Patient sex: F
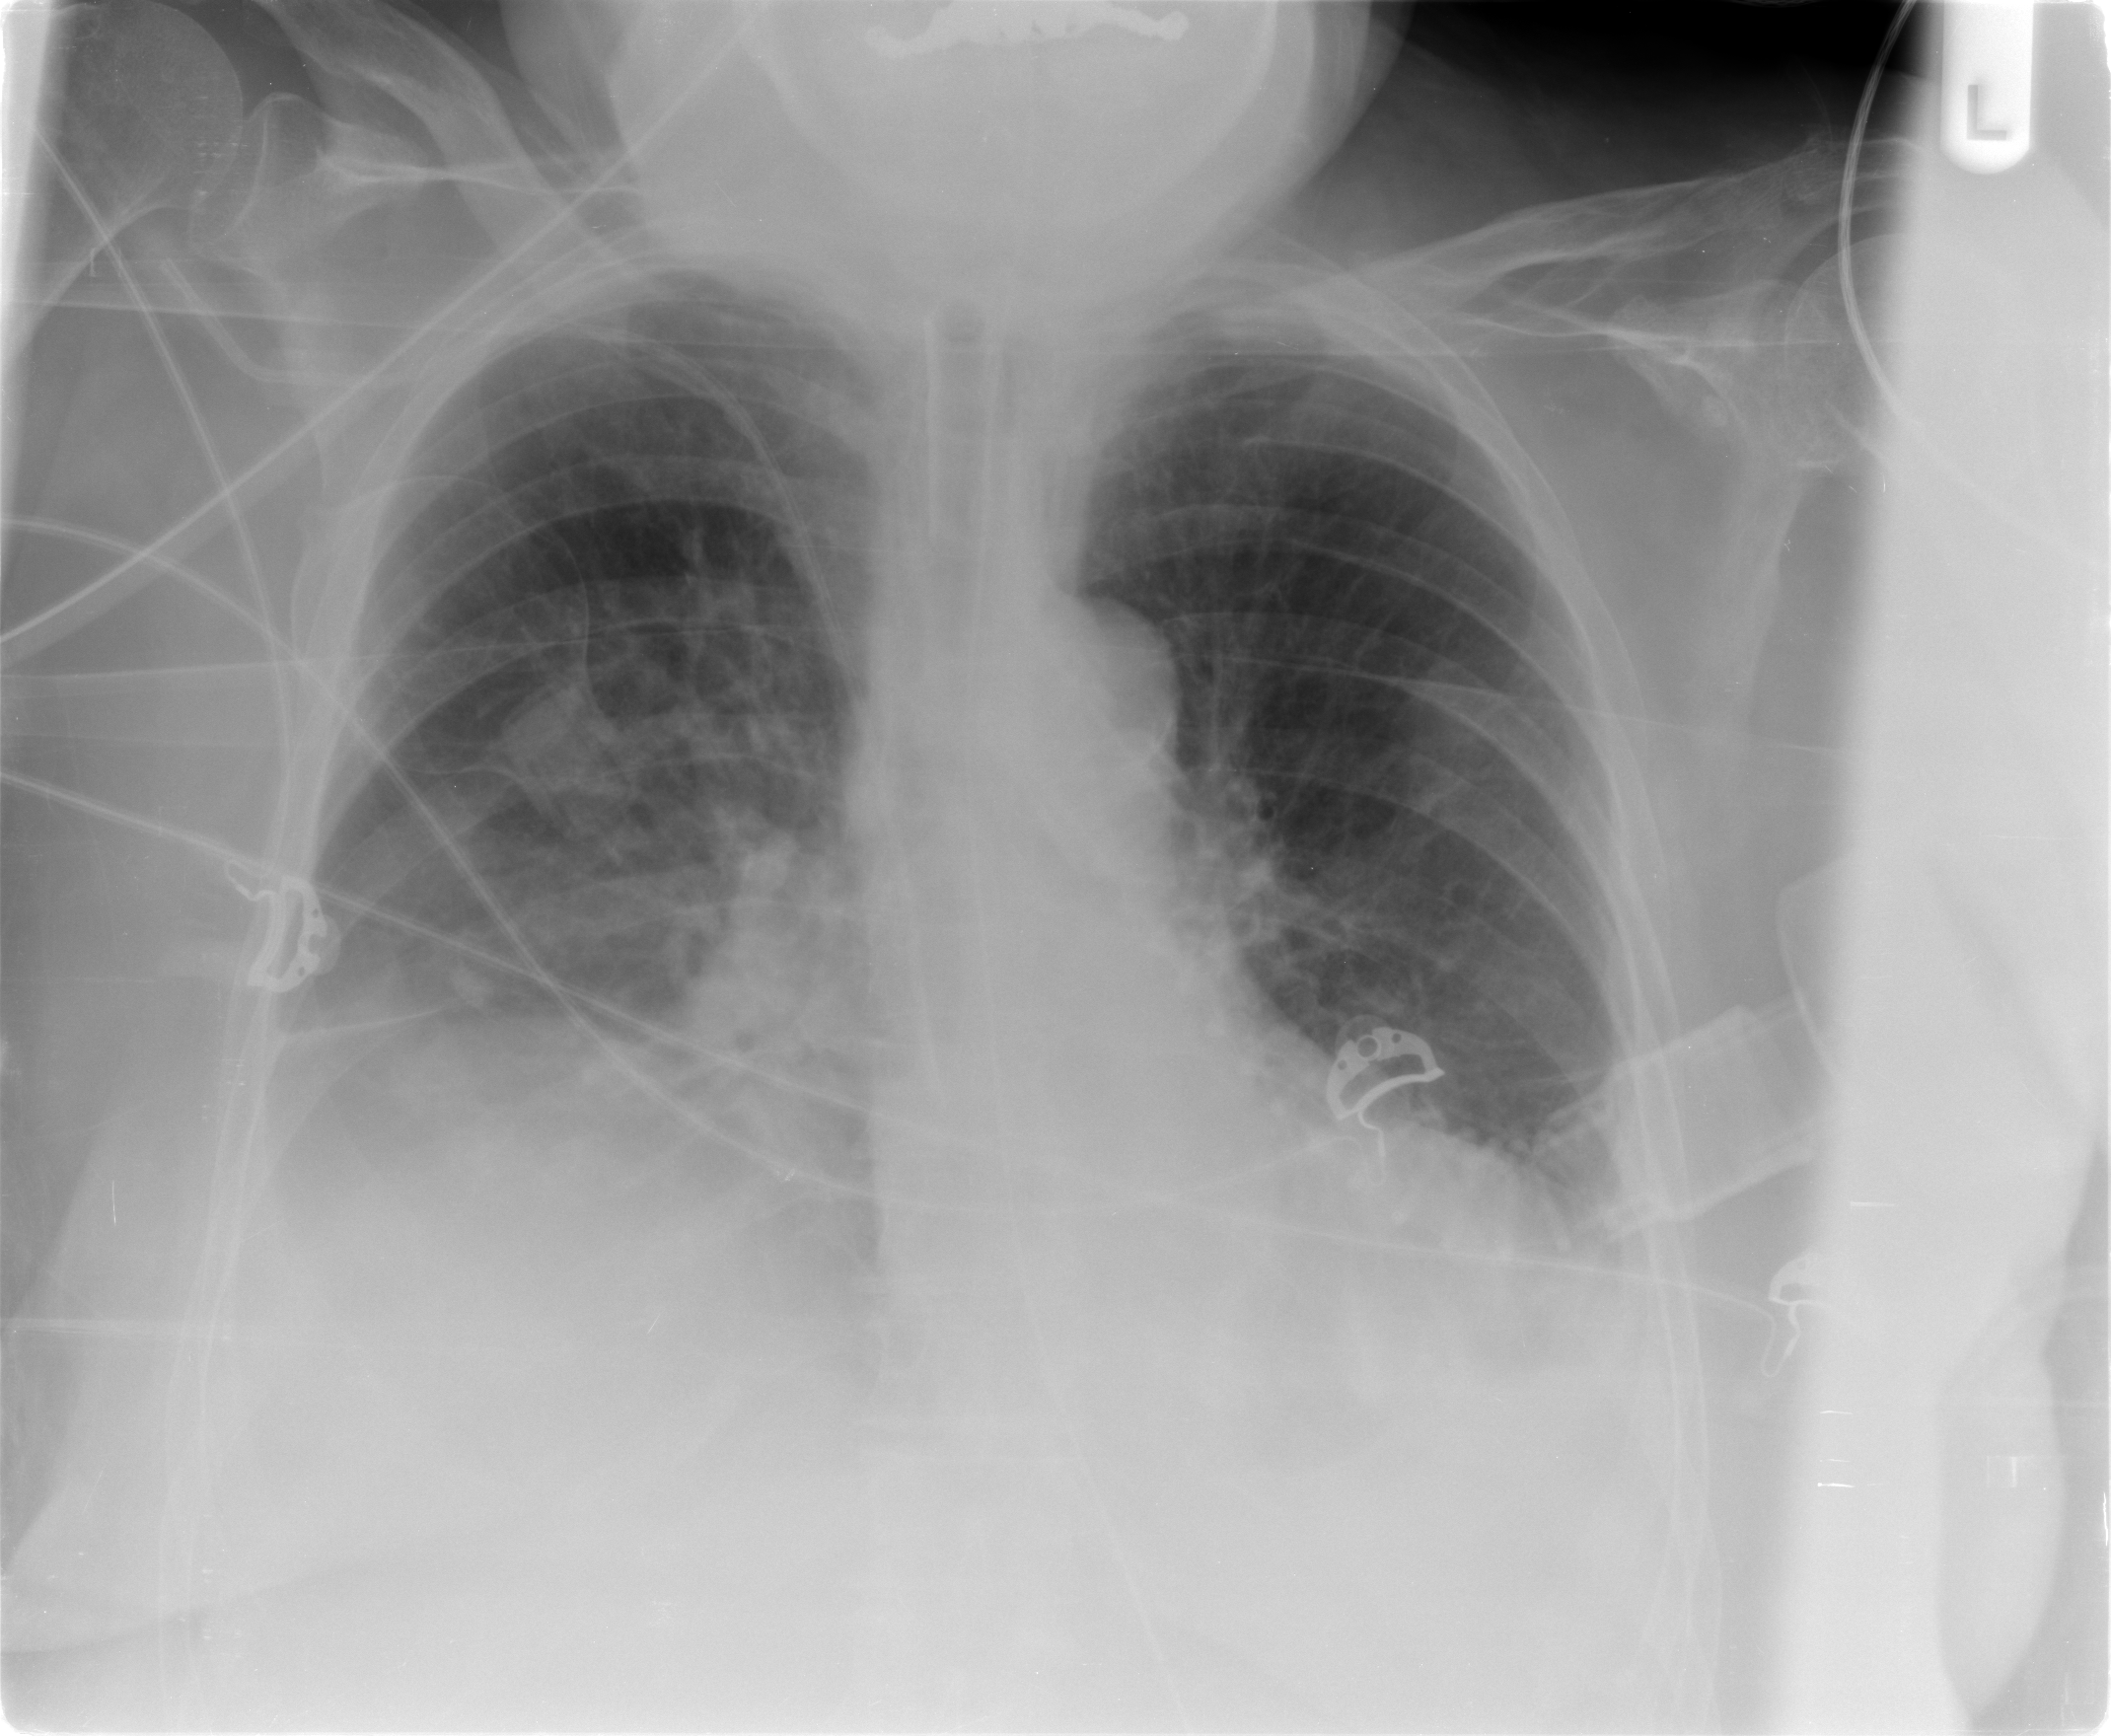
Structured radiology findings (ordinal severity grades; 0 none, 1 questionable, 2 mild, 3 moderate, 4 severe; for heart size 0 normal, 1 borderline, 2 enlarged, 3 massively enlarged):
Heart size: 0
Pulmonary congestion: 0
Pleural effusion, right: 2
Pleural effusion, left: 1
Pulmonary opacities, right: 2
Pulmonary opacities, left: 0
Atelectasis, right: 2
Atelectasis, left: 2